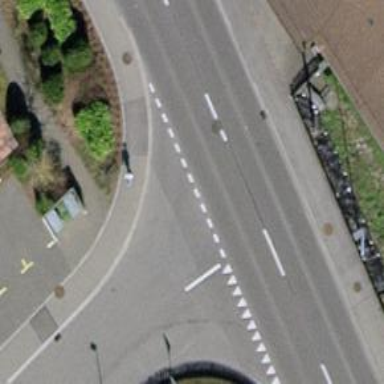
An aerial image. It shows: Asphalt sidewalk.